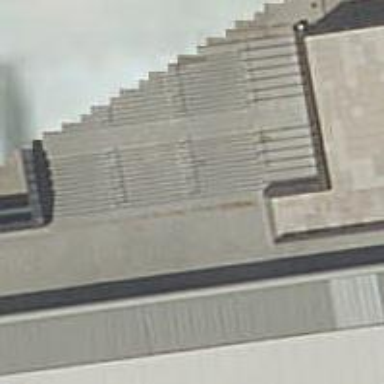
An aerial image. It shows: Set of concrete steps.